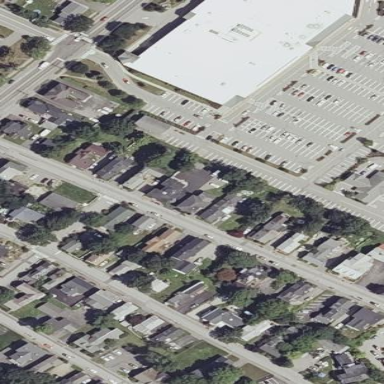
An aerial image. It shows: Asphalt street-side parking area.